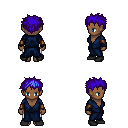
a pixel art fantasy rpg character, female body template, human, dark skin, blue robe, white pants, blue bedhead hairstyle, leather bracers, black shoes, four views (front, back, left, right), 2x2 character sprite sheet, small pixel art, hard edges, no anti-aliasing